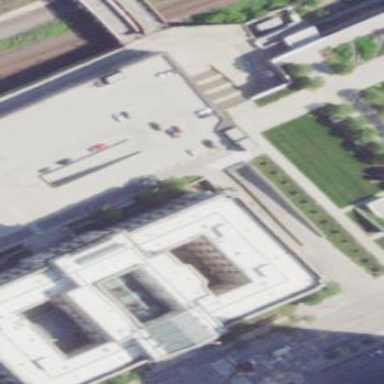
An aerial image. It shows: Courthouse building.